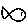
Label: fish